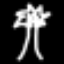
Label: palm tree